Question: I noticed that when calling cublasSgemm function for each call of gemm from a host, there are 3 kernel invocations: memset, scal_kernel and gemm kernel itself (e.g. sgemm_large). This happens even if I use constants alpha/beta allocated in device memory. While the overhead of memset and scal_kernel is relatively small, the problem is memset is always launched in default stream which causes unnecessary synchronization.
The code:
'''
__constant__ __device__ float alpha = 1;
__constant__ __device__ float beta = 1;
int main()
{
// ... memory allocation skipped ...
float* px = thrust::raw_pointer_cast(x.data());
float* py = thrust::raw_pointer_cast(y.data());
float* pmat = thrust::raw_pointer_cast(mat.data());
for (int iter = 0; iter < 3; ++iter)
{
cbstatus = cublasSgemm(cbh, CUBLAS_OP_N, CUBLAS_OP_N, crow, ccol, cshared, &alpha, px, crow, py, cshared, &beta, pmat, crow);
assert(0 == cbstatus);
}
}
'''
This is what I see in profiler:

The question: is there a way to avoid memset or make it run in the stream assigned to CUBLAS handle?
One idea is to use DP and run device version of the gemm function, but this will work only on CC 3.0 and higher.
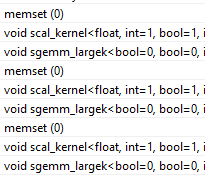
Answer: There was a bug in CUBLAS5.5 where a 'cudaMemset' was used instead of 'cudaMemsetAsync' in the specialized path where k >> m,n.
It is fixed in CUBLAS6.0 RC. And you can have access to it if you are a registered developer.
Btw, I wonder why you use '__constant__ __device__' for alpha,beta.
Are you using 'pointerMode = DEVICE'?
If not, you could simply use alpha,beta on the host.